Question: I am not sure why my "Add to Favorites" text won't align to the middle of the blue element, which is what I would like it to do. I've added 'vertical-align:middle' to both classes below. If I remove the fav.png picture inside the blue field the text just goes to the top of the red dotted box.

CSS:
'''
.favouriteLink
{
border: 1px solid black;
margin:3%;
background-image: url('images/blueBanner.png');
border-radius: 15px;
height:40px;
vertical-align:middle;
text-align:center;
}
.favouriteLink a
{
border: 1px dotted red;
display:block;
text-decoration:none;
text-weight:bold;
color:white;
vertical-align:middle;
}
'''
HTML:
'''
<div class="favouriteLink">
<a href="javascript:alert('test')"><img class="navImg" src="images/fav.png" />Add to Favourites</a>
</div>
'''
## EDIT:
Working fiddle: <URL>
For some reason setting the height as suggested to 40px would centre the text but only if the image was smaller which is why I didn't notice it originally. I'm a bit confused on this because how would changing the image position change the text? Is the text field not separate from the image?
For example...
Since my img is 32px by 32px this occurs- <URL>
However if I change to 25px: <URL>
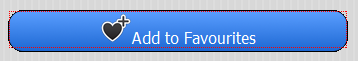
Answer: Two things:
1. Add line-height: 40px to your .favouriteLink a rule. I picked that since it matches the height you set for the button.
2. Add the rule .favouriteLink img {vertical-align: middle;}. If that's not quite where you want it, use length-based offsets like vertical-align: -9px or some such.